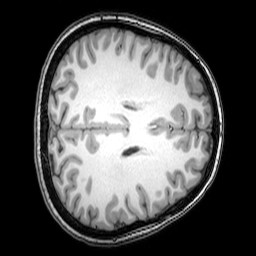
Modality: T1w
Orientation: axial
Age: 23
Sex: female
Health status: healthy
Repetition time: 0.081 s
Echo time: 0.037 s